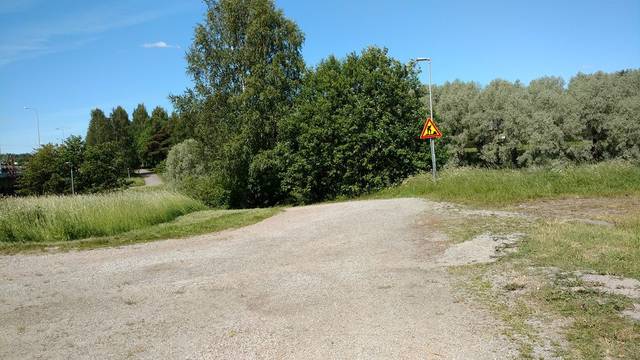
Region: Finland
Coordinates: 60.393, 23.137